Breast ultrasound image
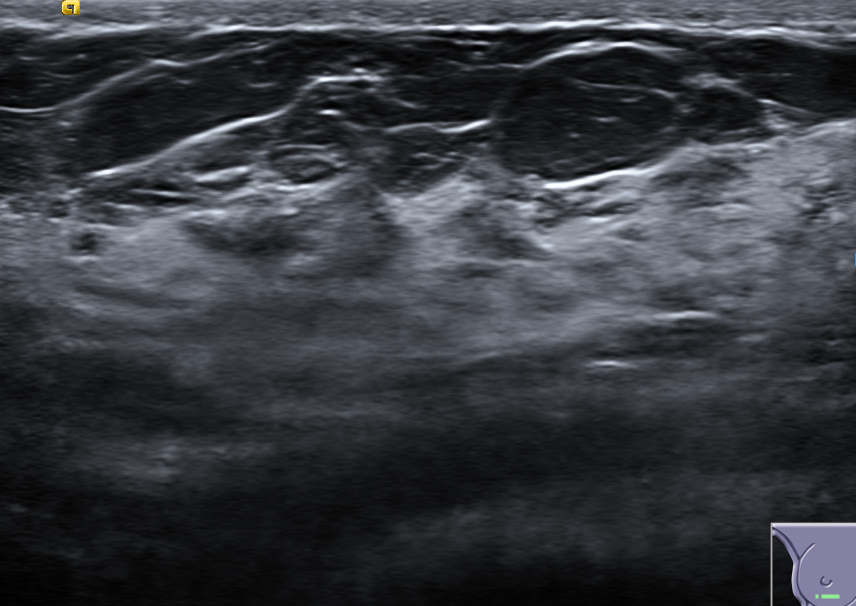
Diagnosis: normal